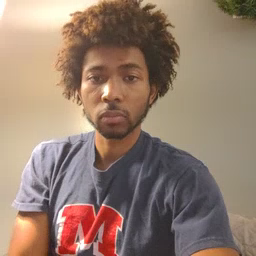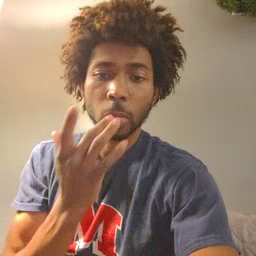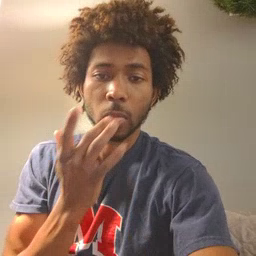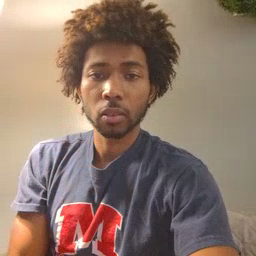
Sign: taste